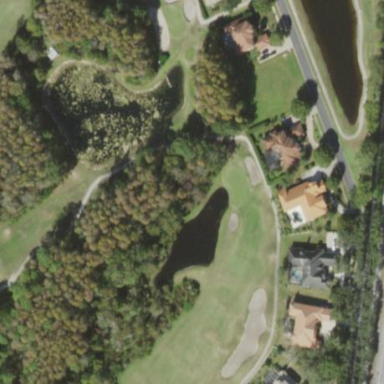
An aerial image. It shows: Grassy area designated as golf fairway.